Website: ulta-beauty
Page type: billing-address
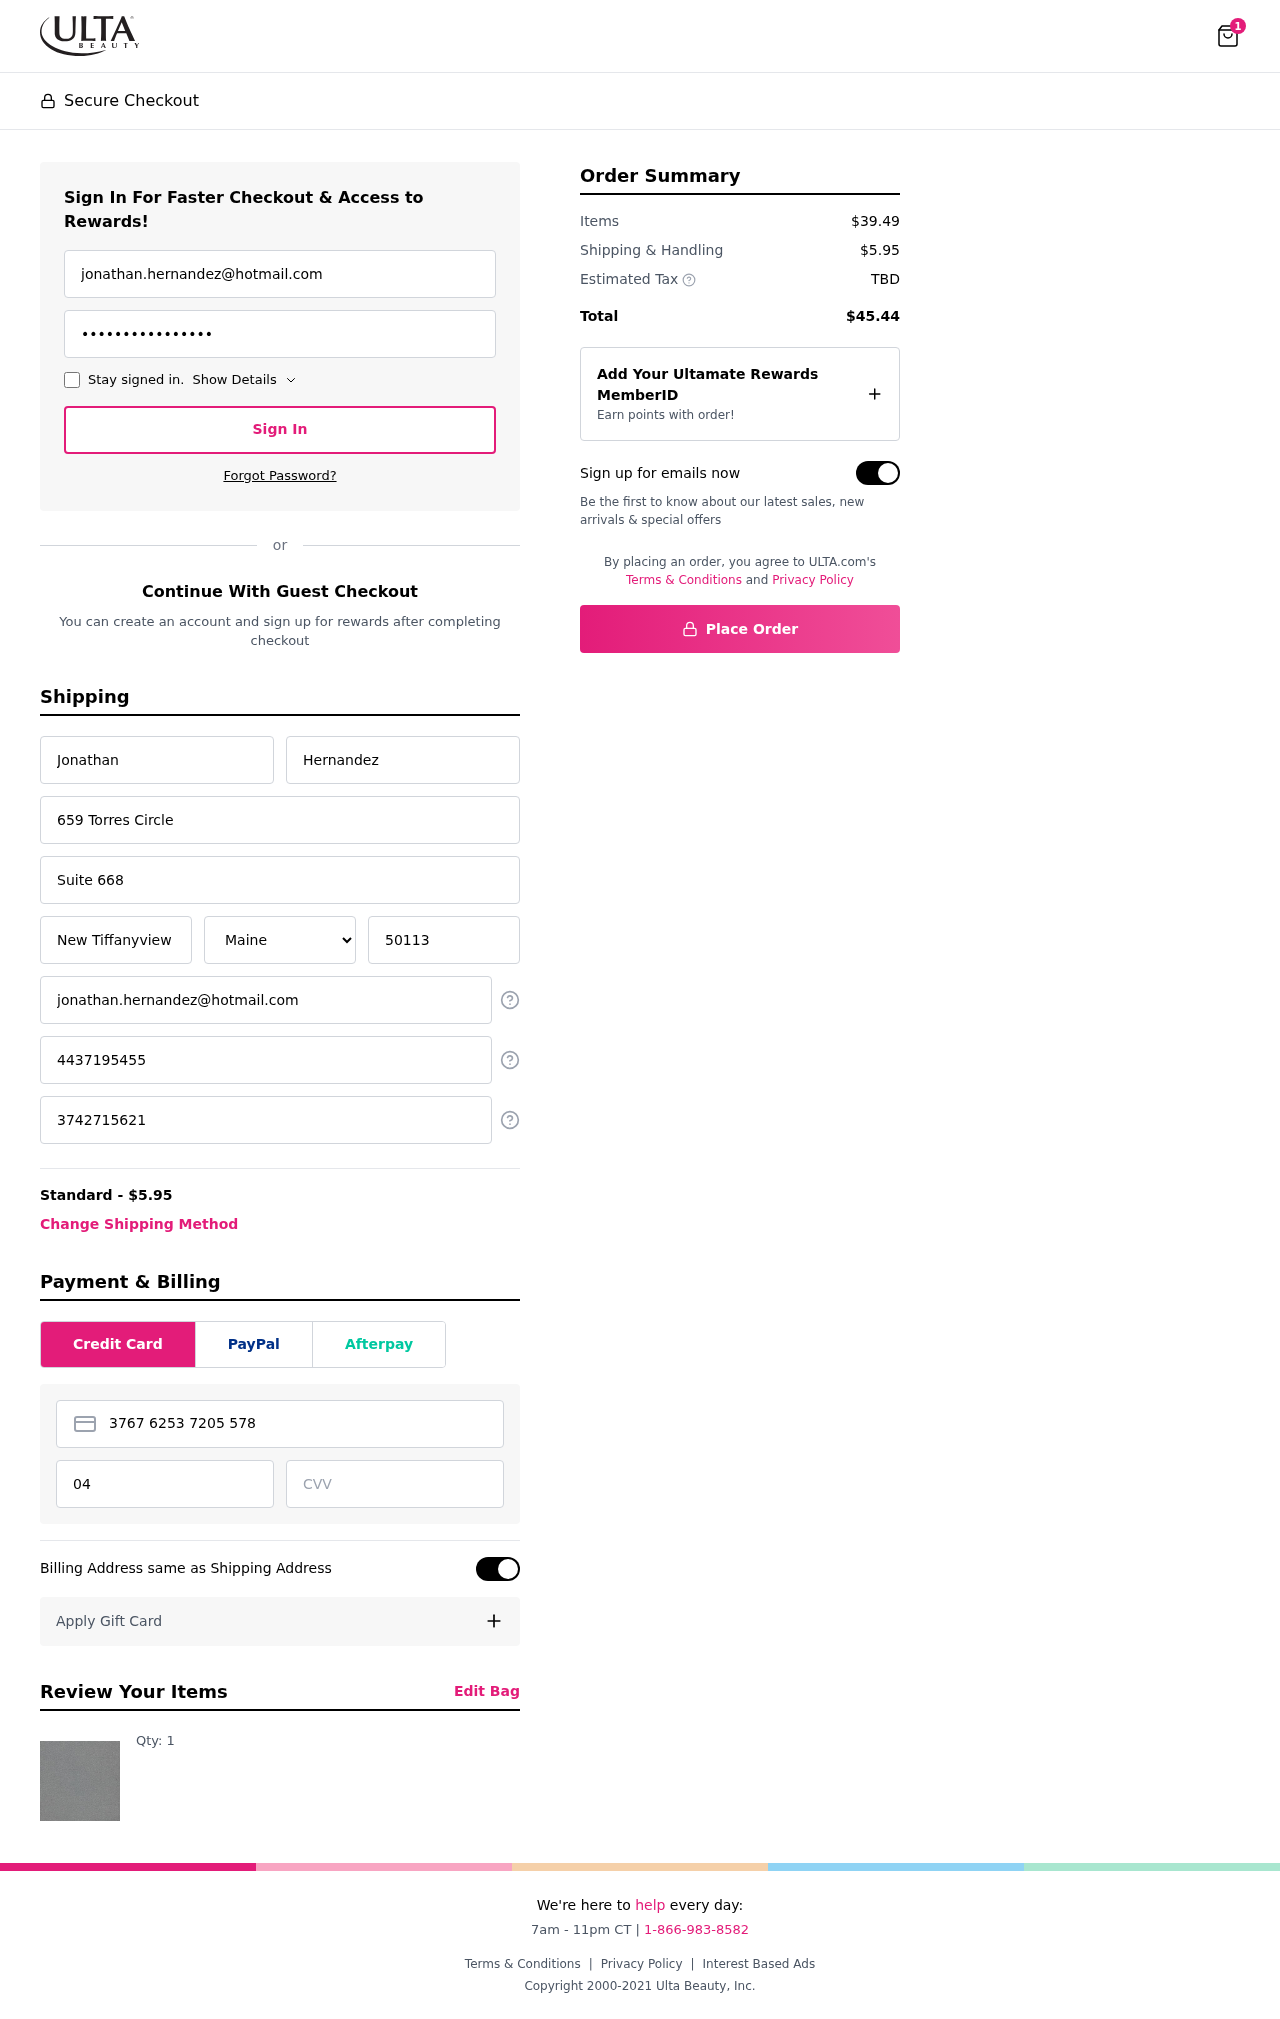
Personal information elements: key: PII_STATE
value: Maine
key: PII_EMAIL
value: jonathan.hernandez@hotmail.com
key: PII_FIRSTNAME
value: Jonathan
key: PII_LASTNAME
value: Hernandez
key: PII_STREET
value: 659 Torres Circle
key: PII_STREET2
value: Suite 668
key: PII_CITY
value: New Tiffanyview
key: PII_POSTCODE
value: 50113
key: PII_PHONE
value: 4437195455
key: PII_ALT_PHONE
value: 3742715621
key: PII_CARD_NUMBER
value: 3767 6253 7205 578
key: PII_CARD_EXPIRY
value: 04/26
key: PII_CARD_CVV
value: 4291
Product elements: key: PRODUCT1_QUANTITY
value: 1
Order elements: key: ORDER_NUM_ITEMS
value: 1
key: ORDER_SHIPPING_COST
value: $5.95
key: ORDER_SUBTOTAL
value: $39.49
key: ORDER_TOTAL
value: $45.44